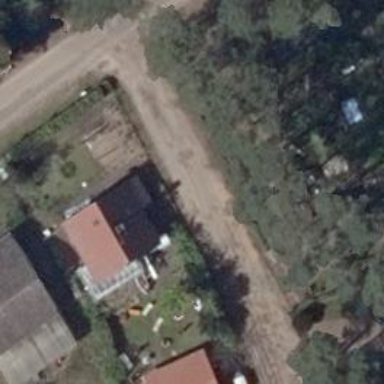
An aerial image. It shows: Residential road with dirt surface.